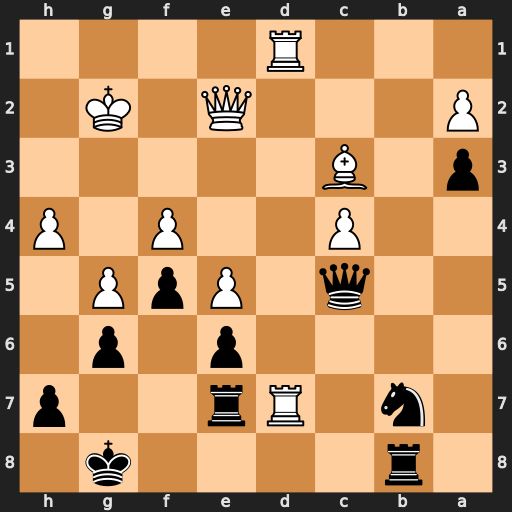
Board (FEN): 1r4k1/1n1Rr2p/4p1p1/2q1PpP1/2P2P1P/p1B5/P3Q1K1/3R4
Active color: b
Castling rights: -
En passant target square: -
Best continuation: Rxd7 Rxd7 Qc6+ Qf3 Qxd7